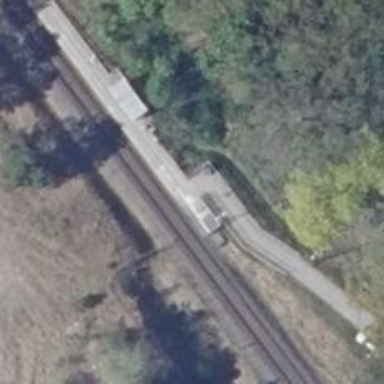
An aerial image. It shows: Platform at the railway with shelter for public transport.